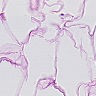
Metastatic tissue present: no